Field crop: tomato
Growth stage: 2
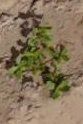
Species: portulaca